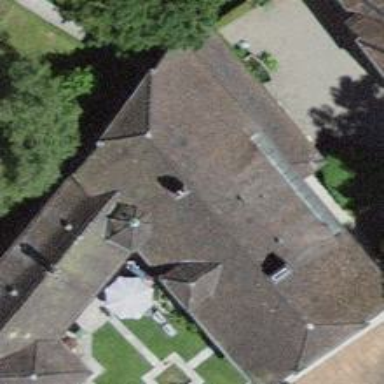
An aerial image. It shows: Building with half-hipped roof tiles.